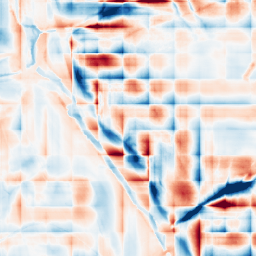
Category: wavelet
Decomposition family: wavelet_dwt
Decomposition parameters: wavelet: db2
level: 5
Upsampling method: bspline
Upsampling parameters: scale: 2
Upsampling scale: 2